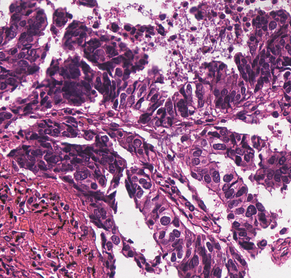
Tumor epithelial tissue: yes
Tumor-associated stroma tissue: yes
Normal tissue: no